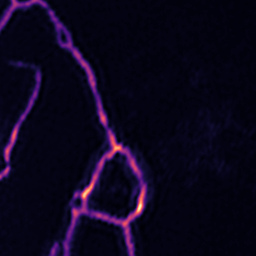
Label: Super-resolution ER image